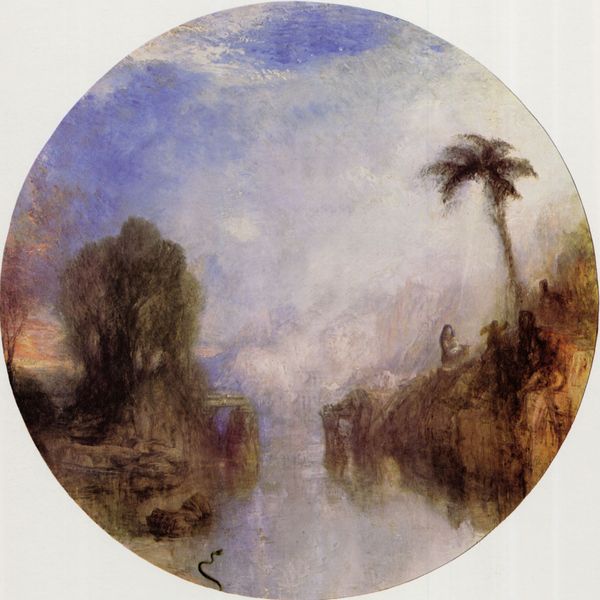
Titel: Dämmerung des Christentums (Flucht nach Ägypten)
Künstler: William Turner
Standort: Belfast
Institution: Ulster Museum
Schlagwörter: baum, blau, felsen, gemälde, gruppe, himmel, meer, schatten, wasser, weiß, wolken, aquarell, bäume, fluss, frauen, grün, impressionismus, landschaft, menschen, sand, see, teich, ufer, abend, ausschnitt, braun, bunt, frau, licht, orange, zeichnung, rot, wolke, malerei, rahmen, stein, steine, öl, horizont, natur, pappel, sonnenaufgang, spiegelung, strauch, brücke, busch, büsche, gewässer, kanal, rauch, sonne, sträucher, land, gold, pflanzen, rosa, kreis, oval, rund, küste, wellen, farben, fels, gebirge, farbe, nebel, sonnenuntergang, violett, wasserfarbe, steil, idylle, figuren, promenade, böschung, ölgemälde, stämme, turner, durchgang, palme, ölfarbe, ölfarben, tor, unscharf, tusche, wasserfarben, medaillon, diesig, schlange, blsu, tinte, nymphe, einfahrt, atmosphäre, gerahmt, baumwipfel, tempera, ros, durchfahrt, teil, schleuse, passepartout, unschärfe, dunstig, william turner, tuner, william, orangee, ovak, rest, ufe, brückenrest, wasser bäume